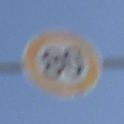
Verkehrszeichen: Geschwindigkeit80
Umgebung: Outdoor, Urban
Tageszeit: MorningAfternoon
Wetter: Clear
Licht: Natural
Jahreszeit: NotSpecified
Kontrast: HighContrast